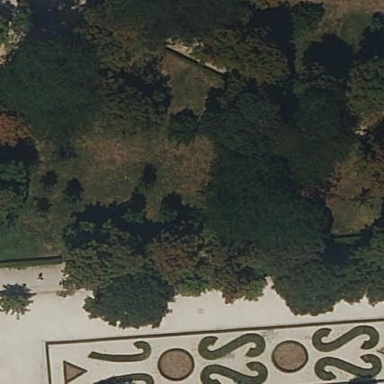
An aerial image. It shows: Garden that is leisure land.